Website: macys
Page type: review-order
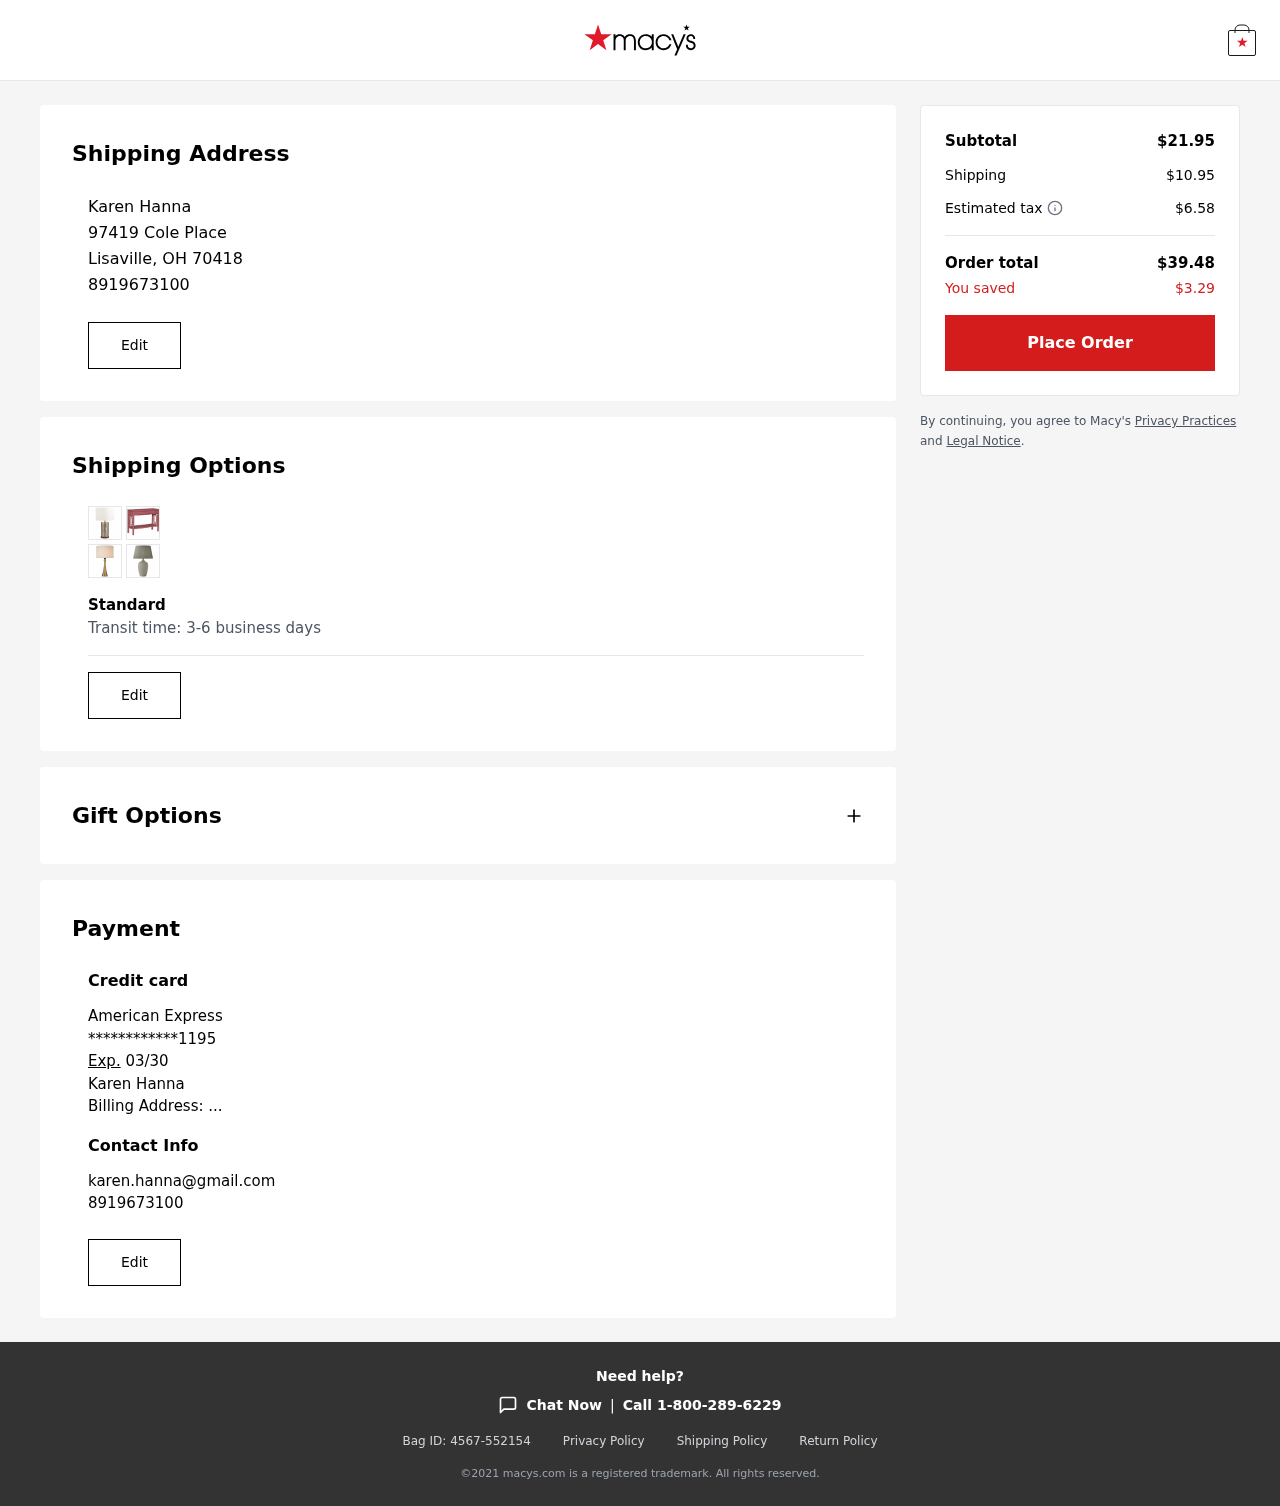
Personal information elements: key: PII_CARD_EXPIRY
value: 03/30
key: PII_CARD_LAST4
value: ************1195
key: PII_CARD_TYPE
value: American Express
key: PII_EMAIL2
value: karen.hanna@gmail.com
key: PII_FULLNAME
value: Karen Hanna
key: PII_FULLNAME2
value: Karen Hanna
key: PII_PHONE
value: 8919673100
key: PII_PHONE2
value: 8919673100
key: PII_STREET
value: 97419 Cole Place
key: PII_STREET2
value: ...
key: PII_CITY_STATE_ZIP
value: Lisaville, OH 70418
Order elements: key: ORDER_SUBTOTAL
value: $21.95
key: ORDER_SHIPPING_COST
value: $10.95
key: ORDER_TAX
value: $6.58
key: ORDER_TOTAL
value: $39.48
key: ORDER_SAVINGS
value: $3.29